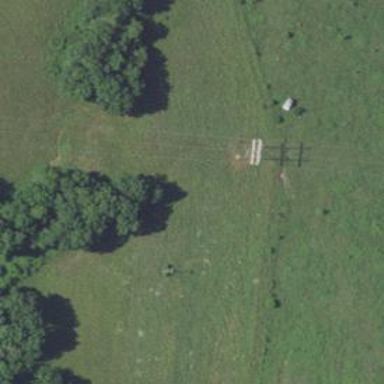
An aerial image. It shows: H-frame designed tower for power lines.